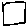
Label: square